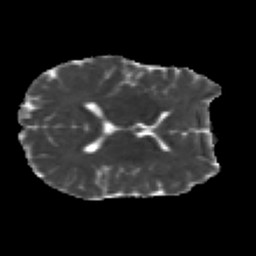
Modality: MD
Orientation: axial
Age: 27
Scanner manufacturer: siemens
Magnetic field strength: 3 T
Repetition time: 2.2 s
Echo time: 0.084 s